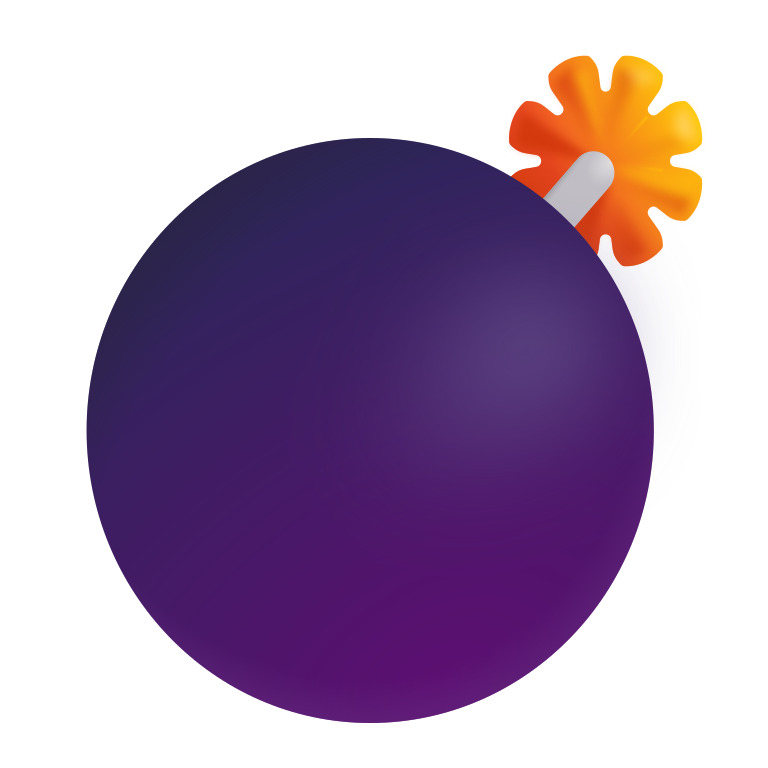
bomb color